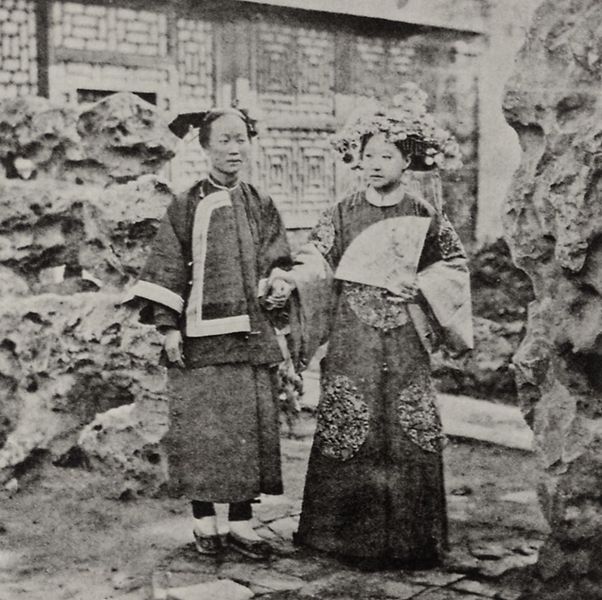
Titel: Braut aus Manchu
Künstler: John Thomson
Schlagwörter: baum, felsen, kopf, mann, weiß, frauen, blumen, frau, frisur, frisuren, grau, haar, hut, kleid, schmuck, schwarz, strasse, blick, blüten, dach, gebäude, haus, weg, fächer, muster, rock, jacke, jung, wand, architektur, blicke, haarschmuck, kleidung, kragen, stehen, stein, steine, ärmel, hände, gewand, kostüm, mantel, stehend, gewänder, paar, krone, garten, japan, fassade, pflaster, schuhe, fels, mauer, ziegel, trümmer, braut, balken, japanisch, schwestern, foto, fotografie, photographie, fugen, ruine, orient, spaziergang, porträts, form, asien, geisha, schwarzweiss, kreise, asiatisch, kittel, kopfputz, photo, tracht, chinesisch, china, brautpaar, ehe, stickereien, kopfschmuck, tradition, bräutigam, kimono, asia, chinesen, korea, traditionell, geishas, schwazweiss, zen, chinesinnen, faächer, china kinder. tracht neunzehntesjahrhundert steine, asiatinen, felsengarten